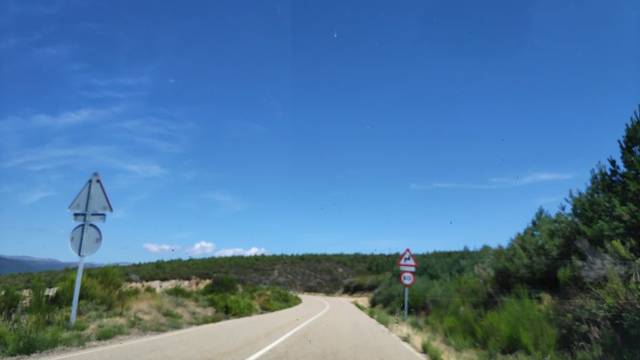
Region: Spain
Coordinates: 42.013, -6.692